Field crop: maize
Growth stage: 1
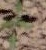
Species: atriplex